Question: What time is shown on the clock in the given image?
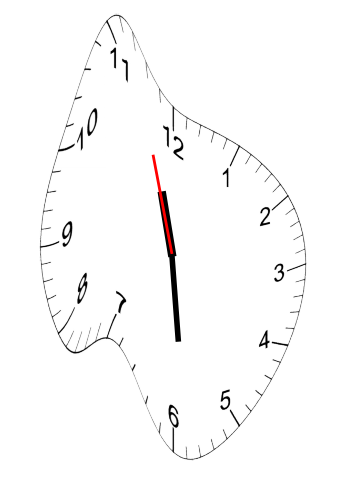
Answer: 11:28:57